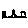
Label: square